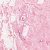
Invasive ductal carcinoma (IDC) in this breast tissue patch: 0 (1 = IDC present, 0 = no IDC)